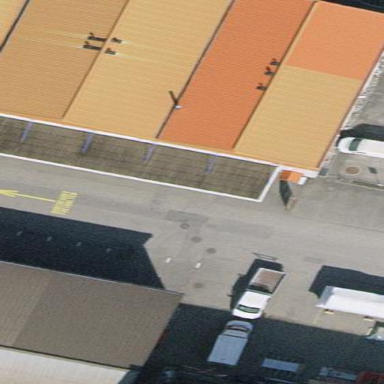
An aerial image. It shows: Industrial building.